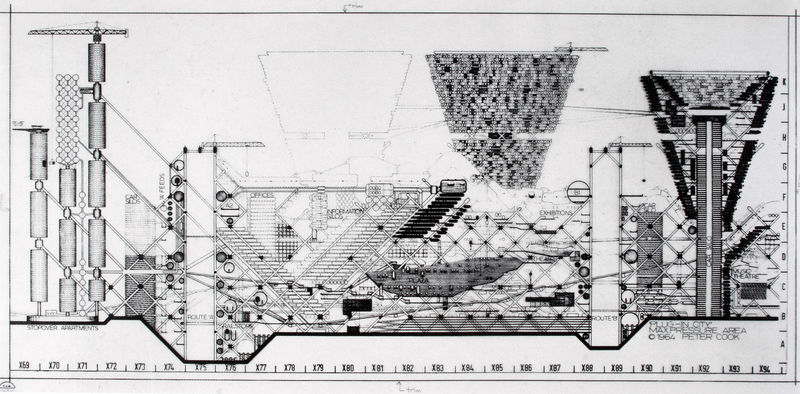
Titel: Plug-in-City, Projekt, "Maximum-Pressure-Area", Schnitt
Künstler: Archigram
Schlagwörter: skizze, zeichnung, zaun, architektur, rahmen, gitter, turm, wellen, studie, grafik, graphik, linien, industrie, zahlen, ziffern, technik, entwurf, konstruktion, etagen, geschosse, träger, bauwerk, massstab, maße, einteilung, industrieanlage